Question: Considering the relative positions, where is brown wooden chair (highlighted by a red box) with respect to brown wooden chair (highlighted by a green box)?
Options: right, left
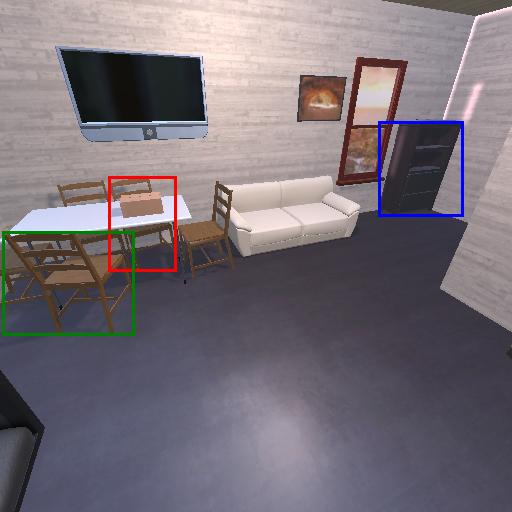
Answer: right